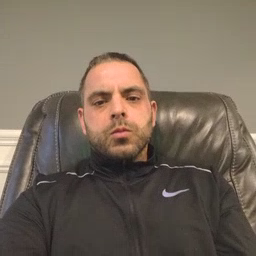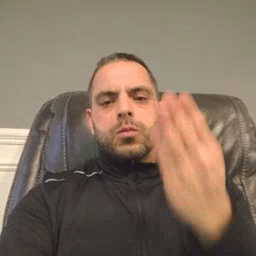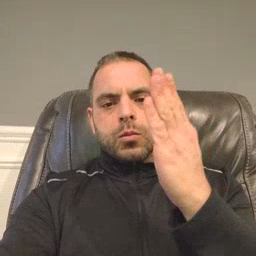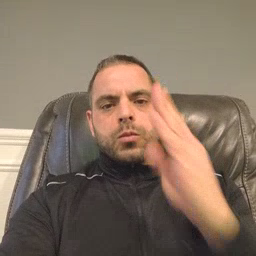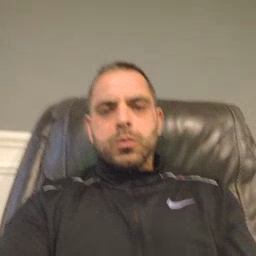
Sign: blue